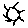
Label: sun